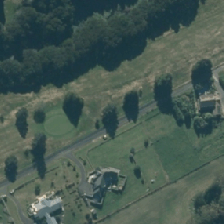
Land cover: urban_parkland